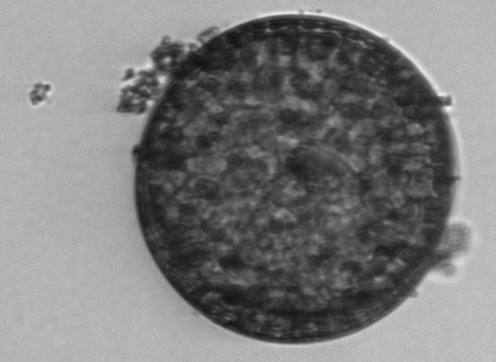
Label: Coscinodiscus